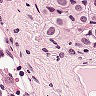
Metastatic tissue present: yes